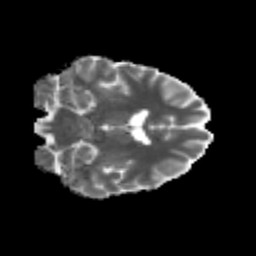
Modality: MD
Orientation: coronal
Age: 24
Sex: male
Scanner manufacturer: siemens
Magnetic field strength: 3 T
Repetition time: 3.5 s
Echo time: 0.125 s